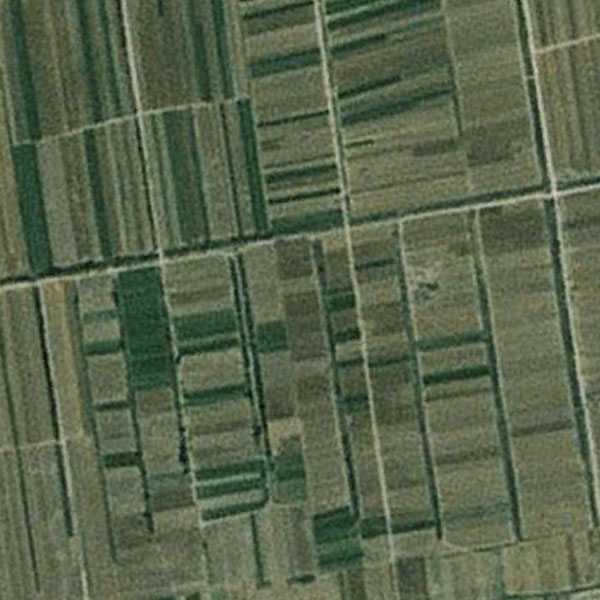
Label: Farmland